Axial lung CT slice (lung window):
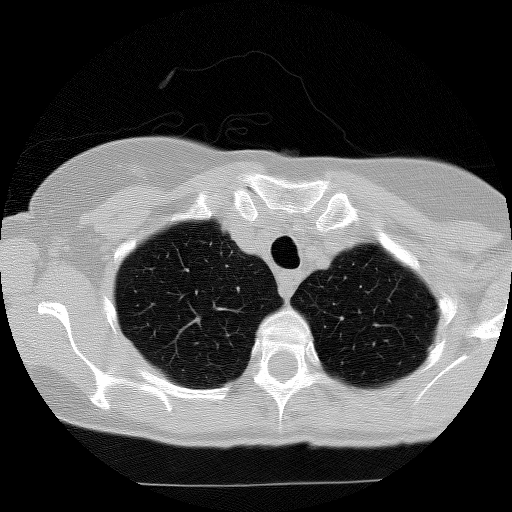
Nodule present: no